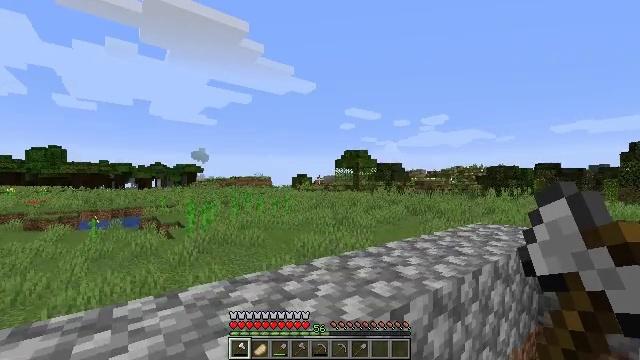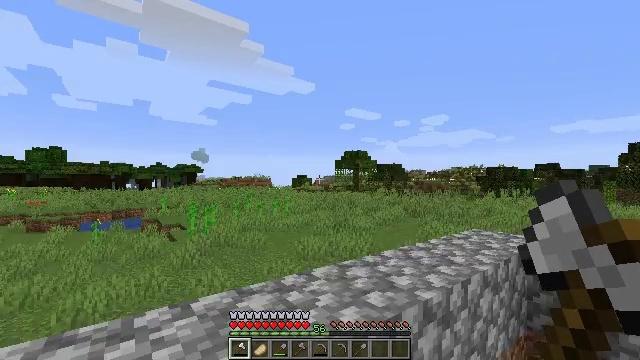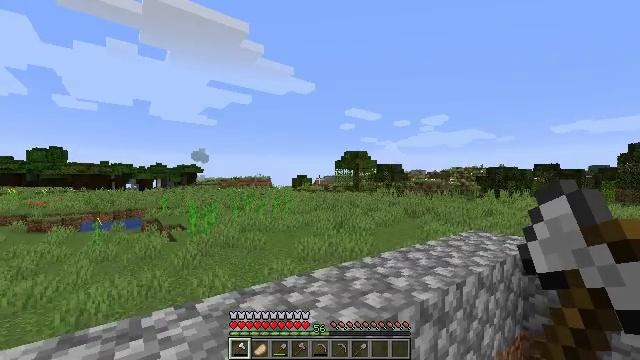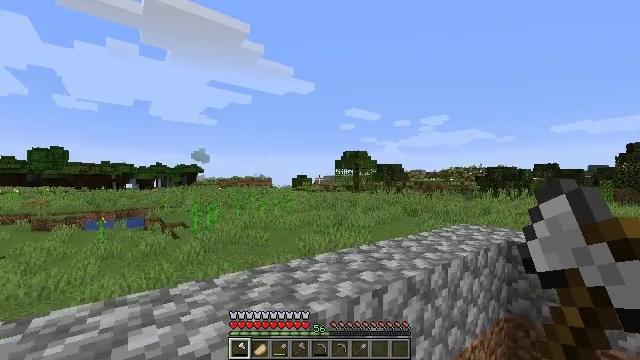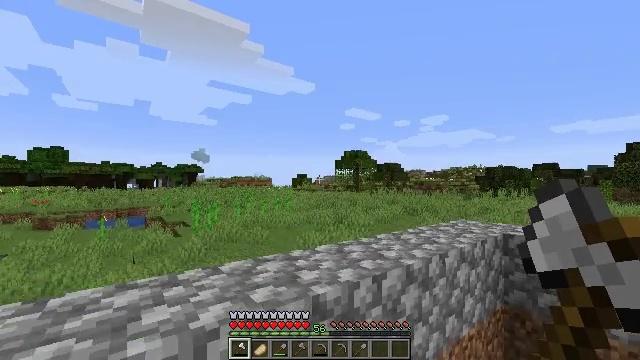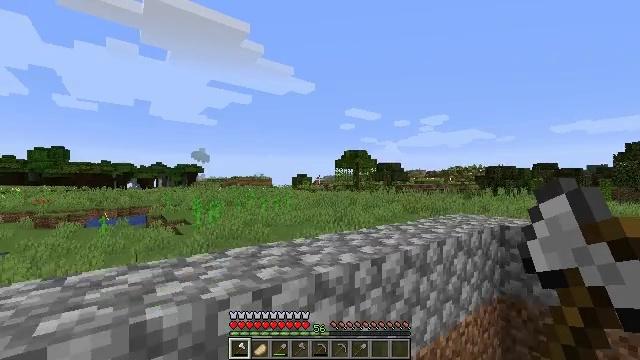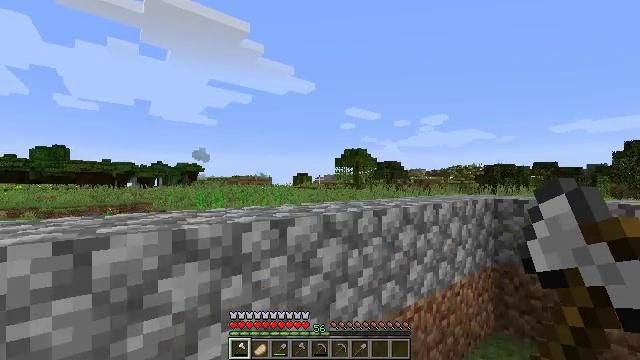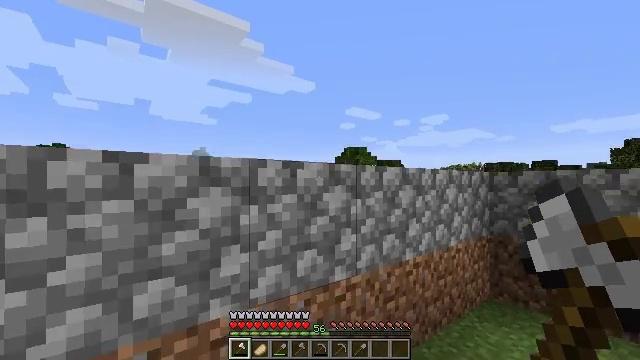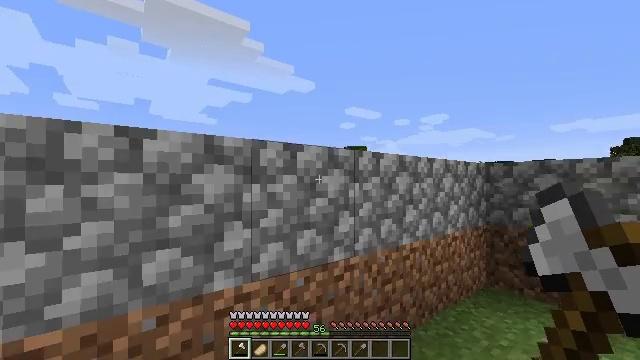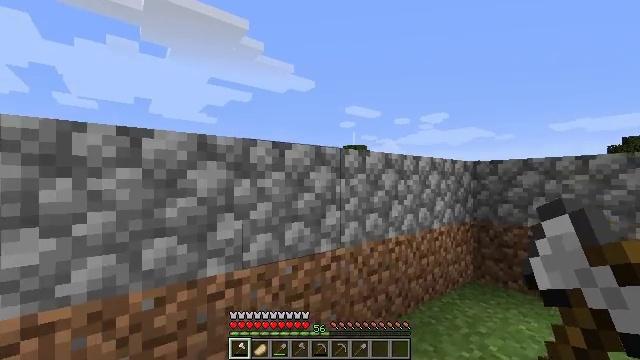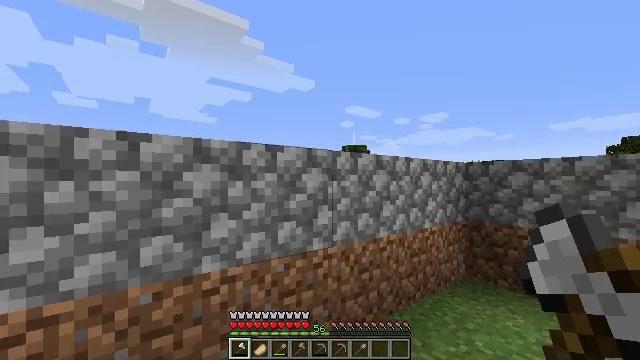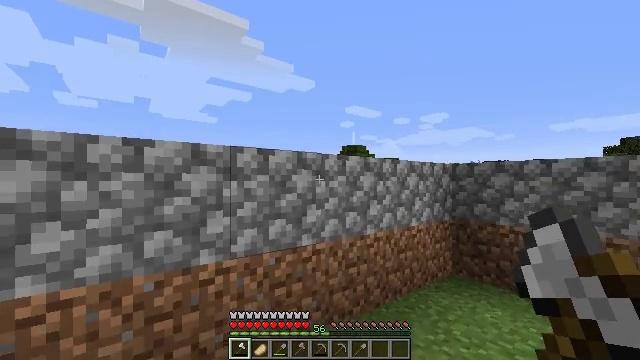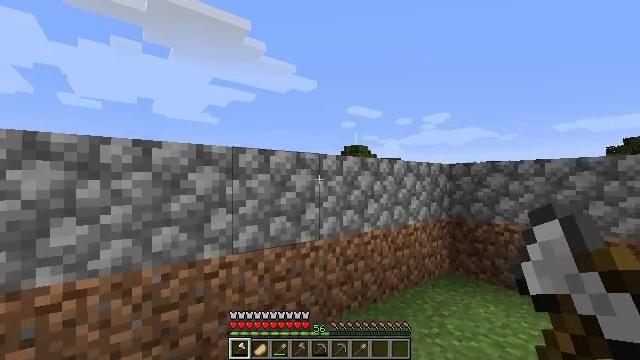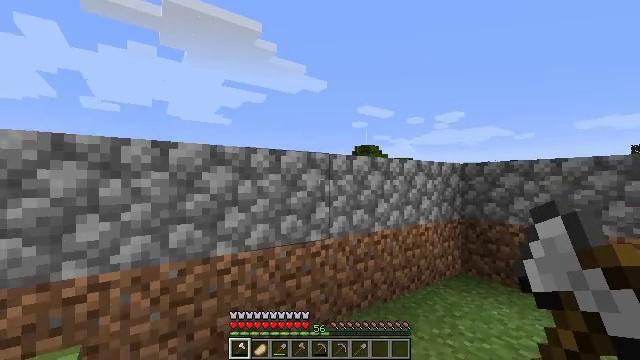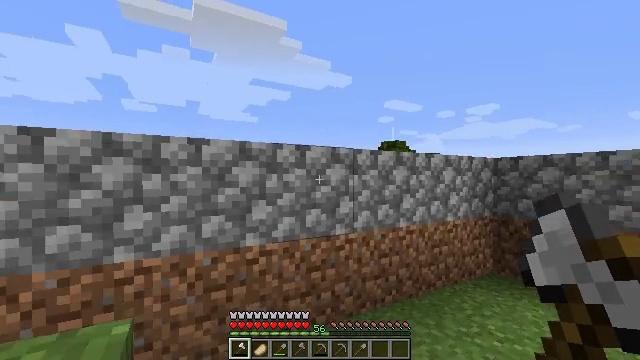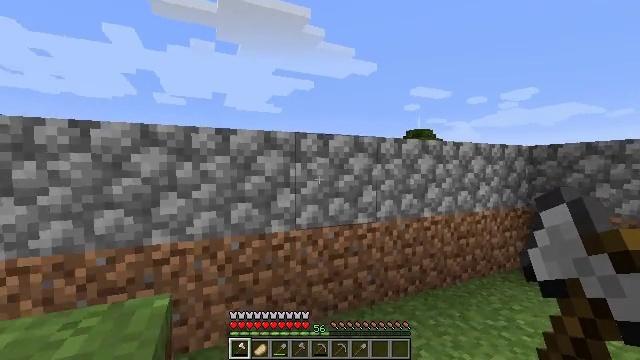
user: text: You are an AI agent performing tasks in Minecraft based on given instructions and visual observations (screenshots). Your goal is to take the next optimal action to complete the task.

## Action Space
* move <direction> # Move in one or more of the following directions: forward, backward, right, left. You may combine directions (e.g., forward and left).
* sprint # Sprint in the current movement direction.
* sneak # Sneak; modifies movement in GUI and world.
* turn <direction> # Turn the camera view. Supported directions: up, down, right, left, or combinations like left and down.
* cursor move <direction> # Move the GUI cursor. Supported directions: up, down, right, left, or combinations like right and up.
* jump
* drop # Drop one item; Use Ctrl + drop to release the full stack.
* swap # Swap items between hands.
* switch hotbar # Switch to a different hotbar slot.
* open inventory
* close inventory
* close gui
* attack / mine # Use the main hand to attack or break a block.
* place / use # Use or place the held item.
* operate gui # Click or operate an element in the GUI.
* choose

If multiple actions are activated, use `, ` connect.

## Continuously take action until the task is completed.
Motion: motion action
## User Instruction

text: Mine the clay from the riverbed.
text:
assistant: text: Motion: move back, jump
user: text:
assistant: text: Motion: move back
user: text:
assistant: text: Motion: move back and move left
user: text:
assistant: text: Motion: move back and move left
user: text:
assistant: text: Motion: move back and move left
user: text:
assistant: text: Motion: move back and move left
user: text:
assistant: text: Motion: move back
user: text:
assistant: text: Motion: move back
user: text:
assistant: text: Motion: move back
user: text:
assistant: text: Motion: move back
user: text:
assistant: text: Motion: move back
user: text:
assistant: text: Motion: no_op
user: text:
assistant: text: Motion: turn left
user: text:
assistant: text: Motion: turn left
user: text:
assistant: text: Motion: turn left and down
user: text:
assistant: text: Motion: turn left and down
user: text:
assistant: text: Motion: move left, turn down
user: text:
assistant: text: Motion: move left, turn left and down
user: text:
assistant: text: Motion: move left
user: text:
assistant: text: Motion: move left, turn left, jump
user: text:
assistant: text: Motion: move left, jump
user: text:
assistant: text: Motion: move left, jump
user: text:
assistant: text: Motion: move forward
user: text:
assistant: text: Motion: move forward
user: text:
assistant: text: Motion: move forward
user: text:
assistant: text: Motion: move forward, turn up
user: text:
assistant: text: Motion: move forward, turn right and up
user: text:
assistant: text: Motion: move forward, turn right and up
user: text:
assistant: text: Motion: move forward, turn right and up
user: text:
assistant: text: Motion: move forward, turn right and up